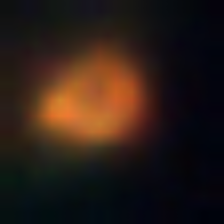
Taxon: NanoPlankton
Group: Other